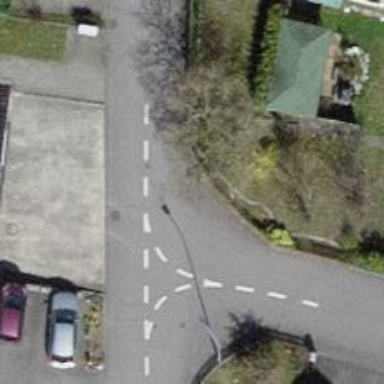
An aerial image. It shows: Residential road with asphalt surface and no sidewalk.